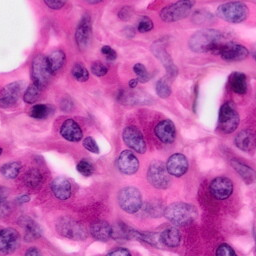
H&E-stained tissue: Pancreatic